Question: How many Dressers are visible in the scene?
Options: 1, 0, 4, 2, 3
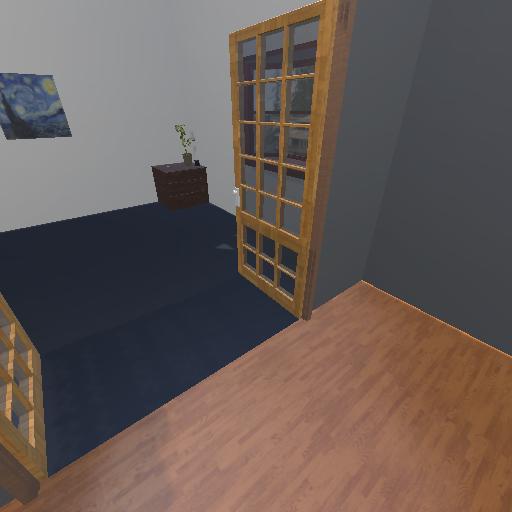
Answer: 1